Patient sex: M
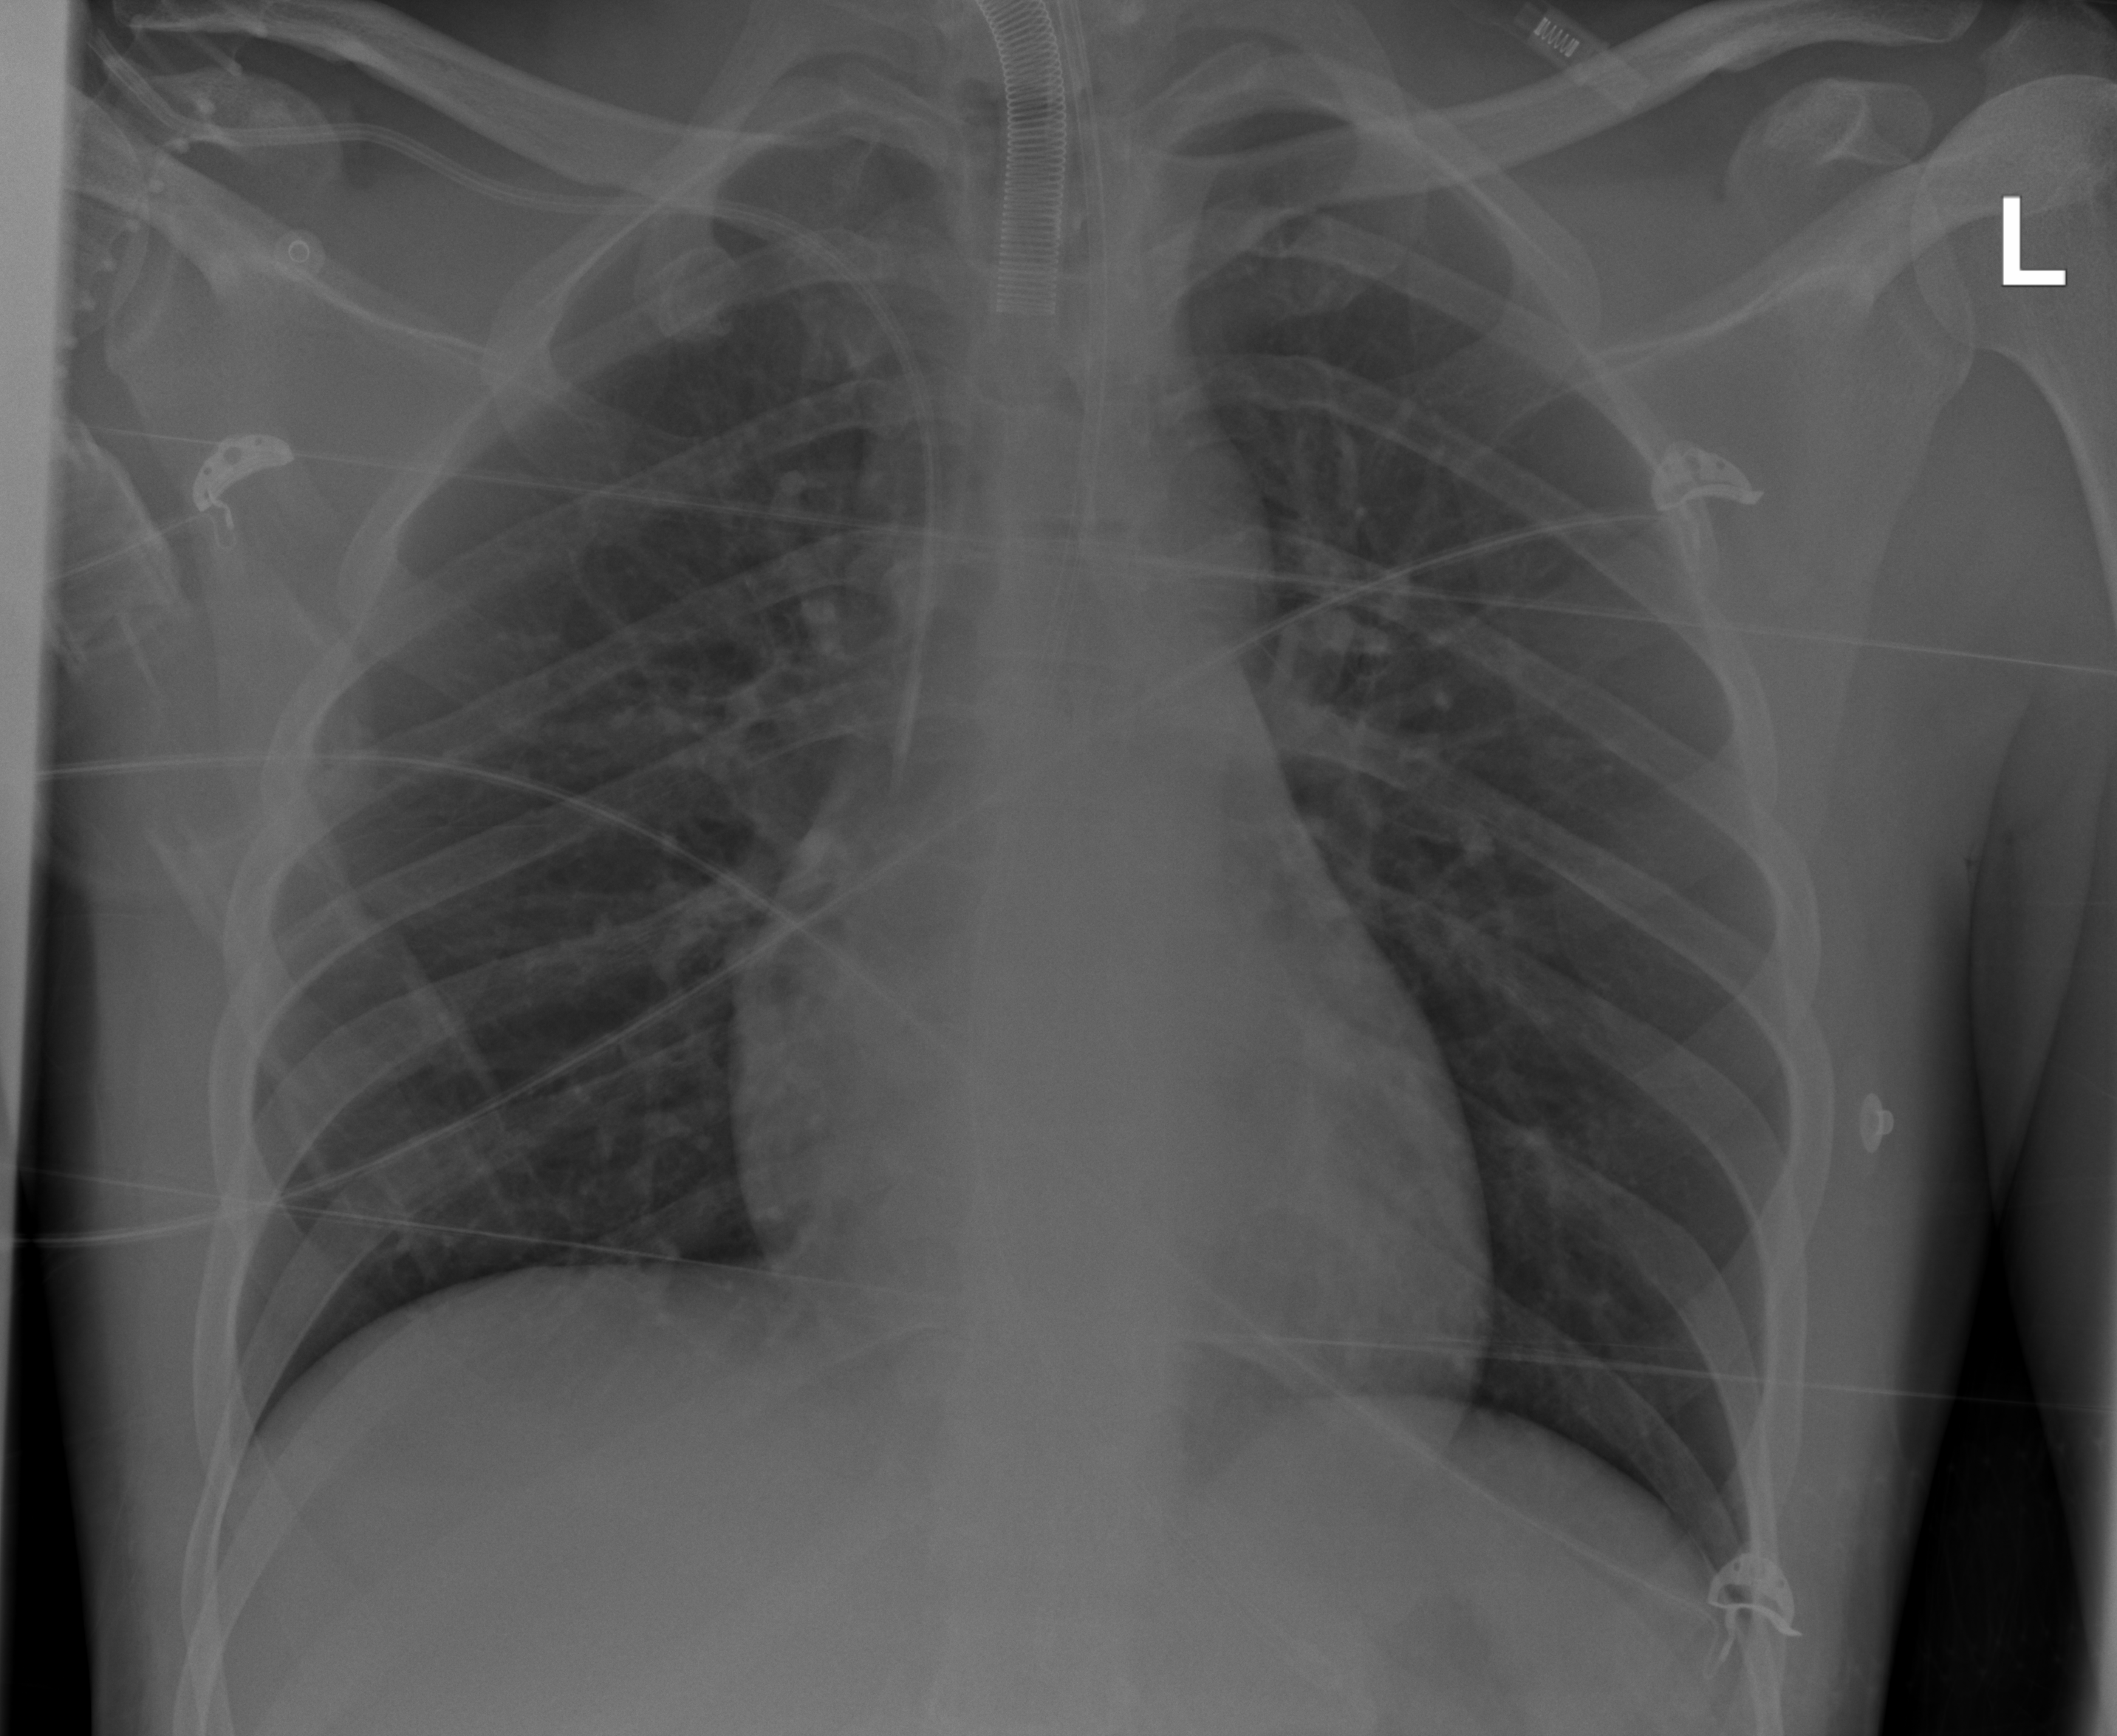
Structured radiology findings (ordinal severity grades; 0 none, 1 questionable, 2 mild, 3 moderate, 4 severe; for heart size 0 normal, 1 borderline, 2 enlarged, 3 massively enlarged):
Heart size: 0
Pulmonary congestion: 0
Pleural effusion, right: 2
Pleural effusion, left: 0
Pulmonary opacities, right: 0
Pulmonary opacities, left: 0
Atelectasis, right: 0
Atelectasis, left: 0